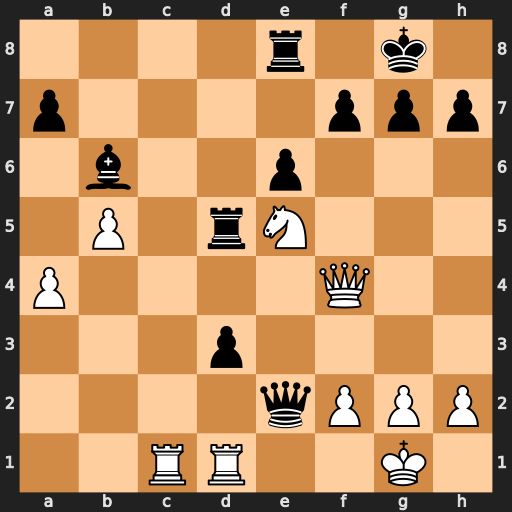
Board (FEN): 4r1k1/p4ppp/1b2p3/1P1rN3/P4Q2/3p4/4qPPP/2RR2K1
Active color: w
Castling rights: -
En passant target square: -
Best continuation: Qxf7+ Kh8 Qxe8#